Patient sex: M
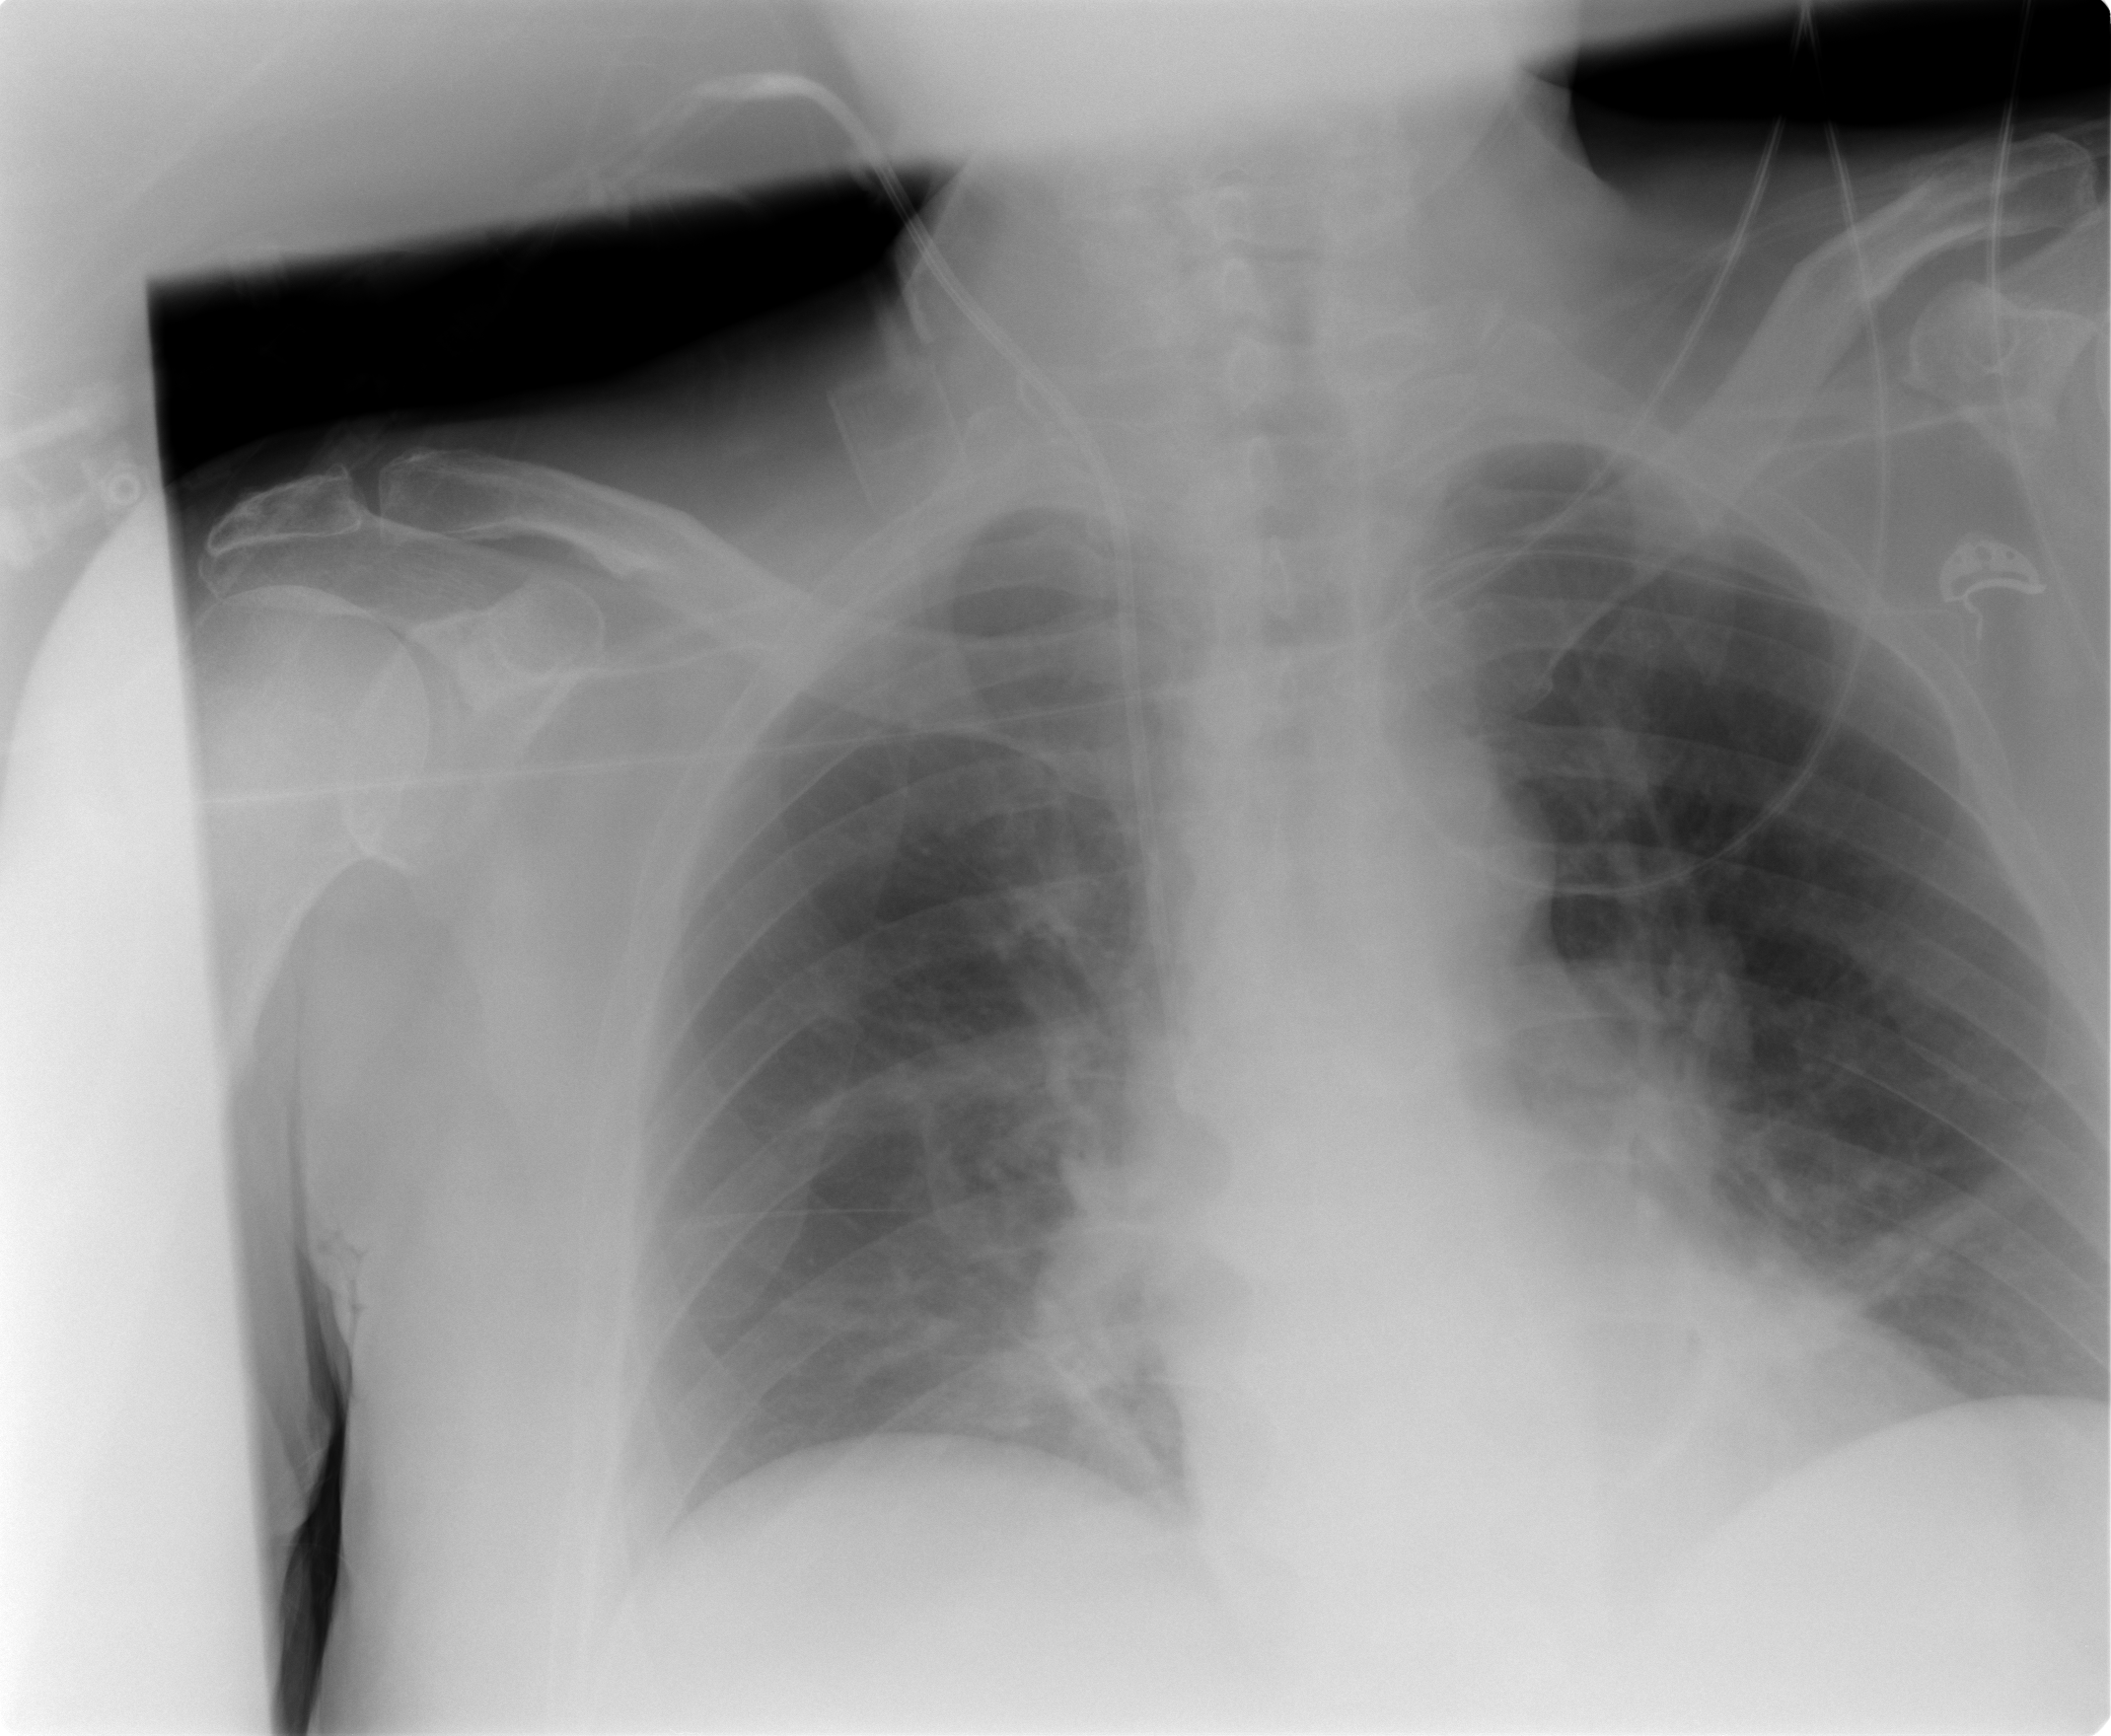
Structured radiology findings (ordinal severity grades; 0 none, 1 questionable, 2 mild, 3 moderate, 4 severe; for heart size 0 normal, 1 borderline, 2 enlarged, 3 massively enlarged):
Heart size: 0
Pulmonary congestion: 0
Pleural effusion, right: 0
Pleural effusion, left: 0
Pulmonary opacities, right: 0
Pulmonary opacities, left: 0
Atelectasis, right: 0
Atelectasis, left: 2